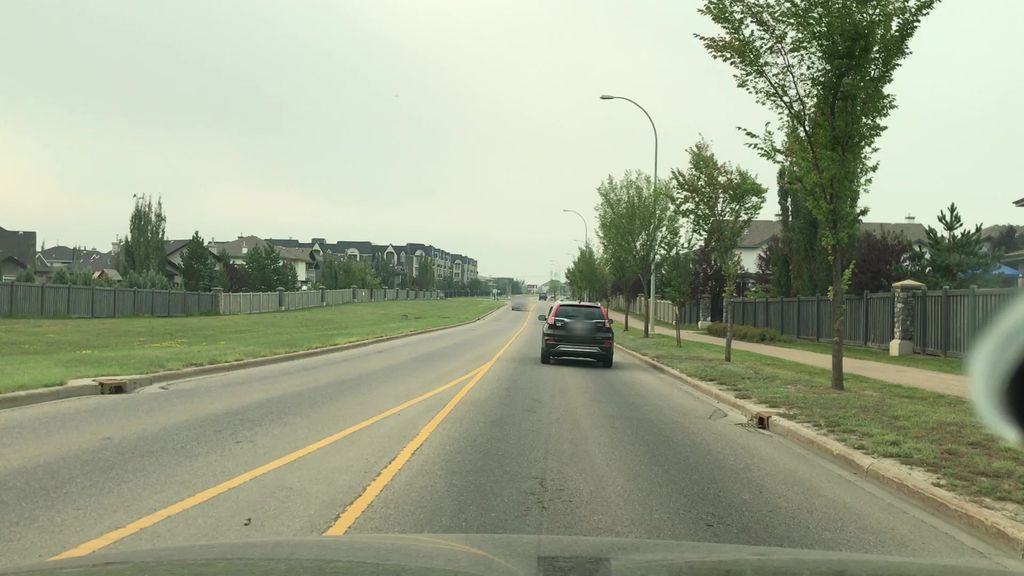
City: edmonton